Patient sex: M
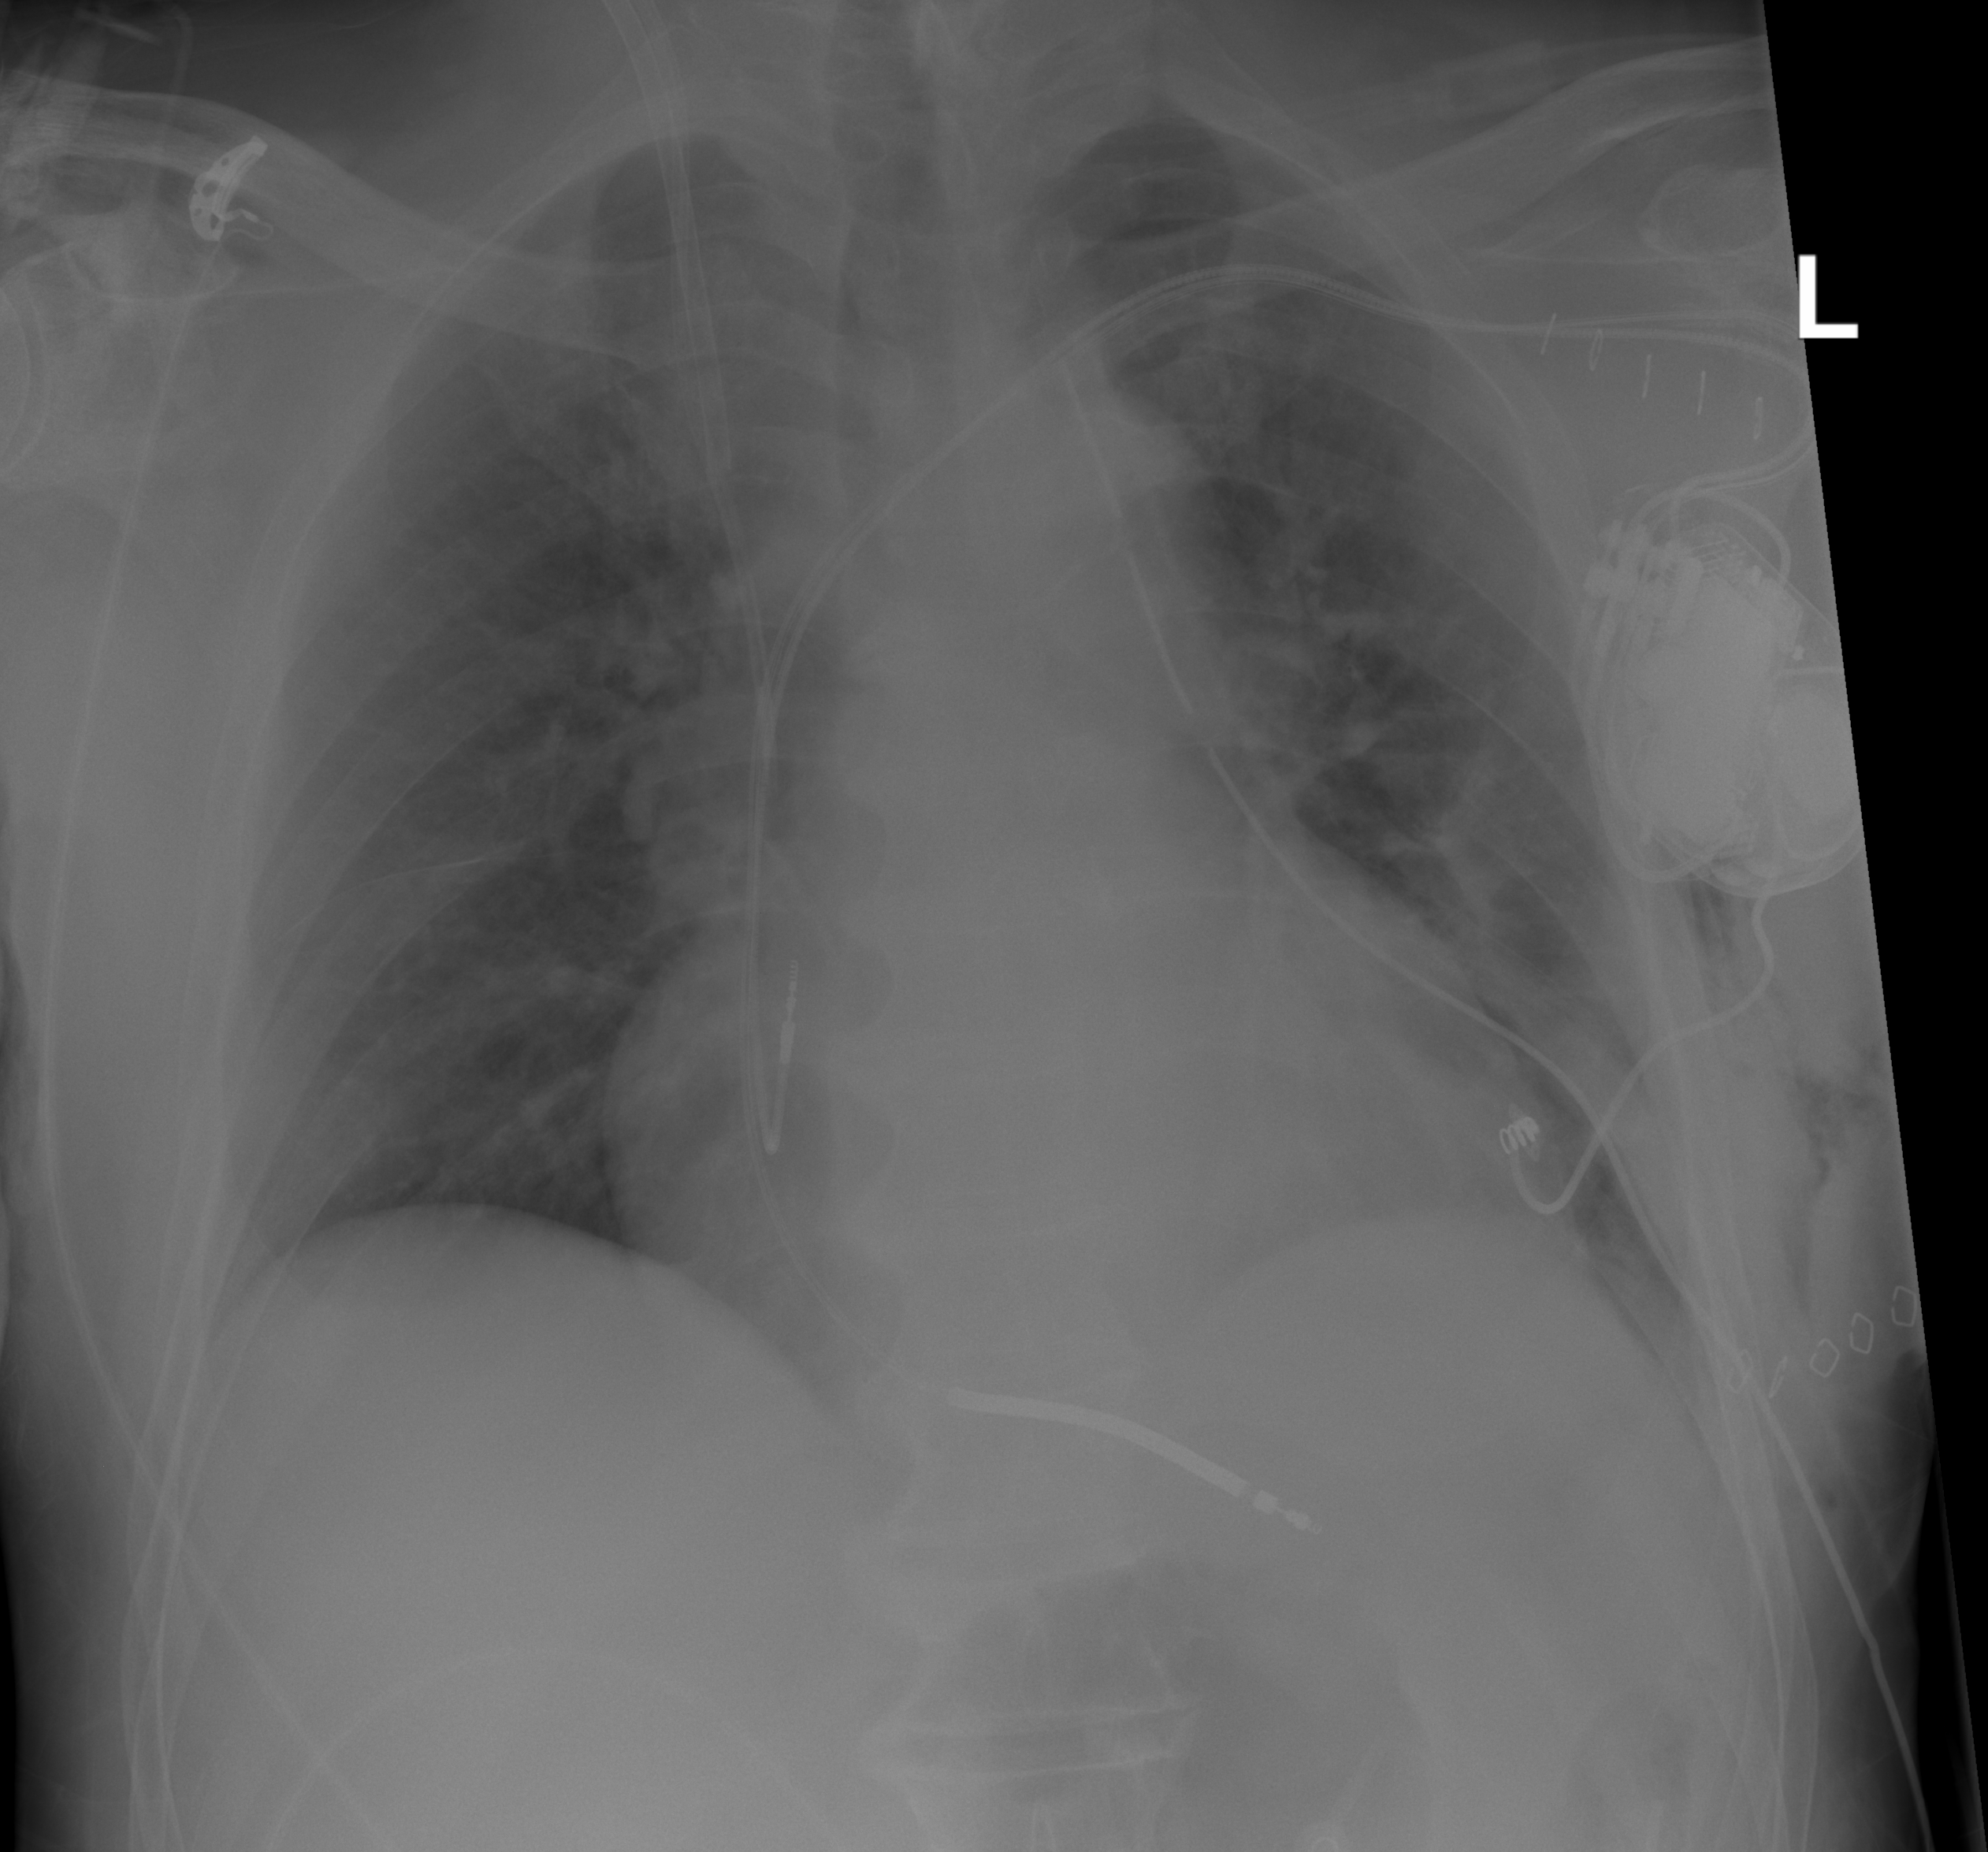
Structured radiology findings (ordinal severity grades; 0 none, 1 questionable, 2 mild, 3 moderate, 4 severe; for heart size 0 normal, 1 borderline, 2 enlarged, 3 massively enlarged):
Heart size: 2
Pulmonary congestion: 0
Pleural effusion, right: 0
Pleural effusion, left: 0
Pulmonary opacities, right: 0
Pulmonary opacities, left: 0
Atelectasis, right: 0
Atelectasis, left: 1